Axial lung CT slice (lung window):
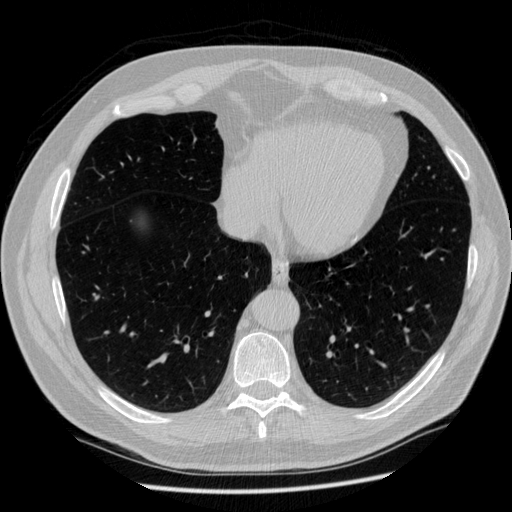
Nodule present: no